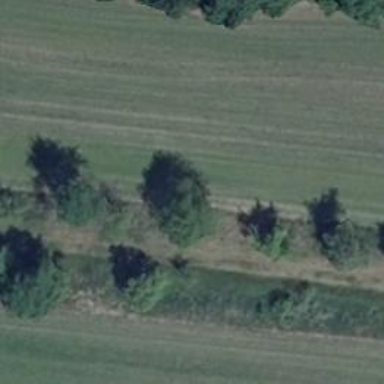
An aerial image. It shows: Row of deciduous broadleaved trees.